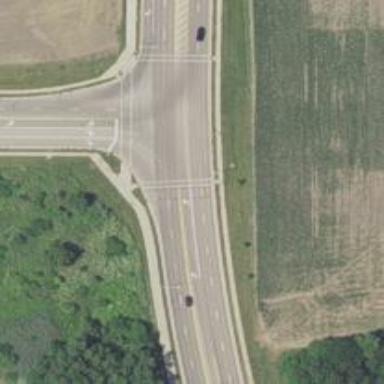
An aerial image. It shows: Road marking with turn dashes.